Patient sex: M
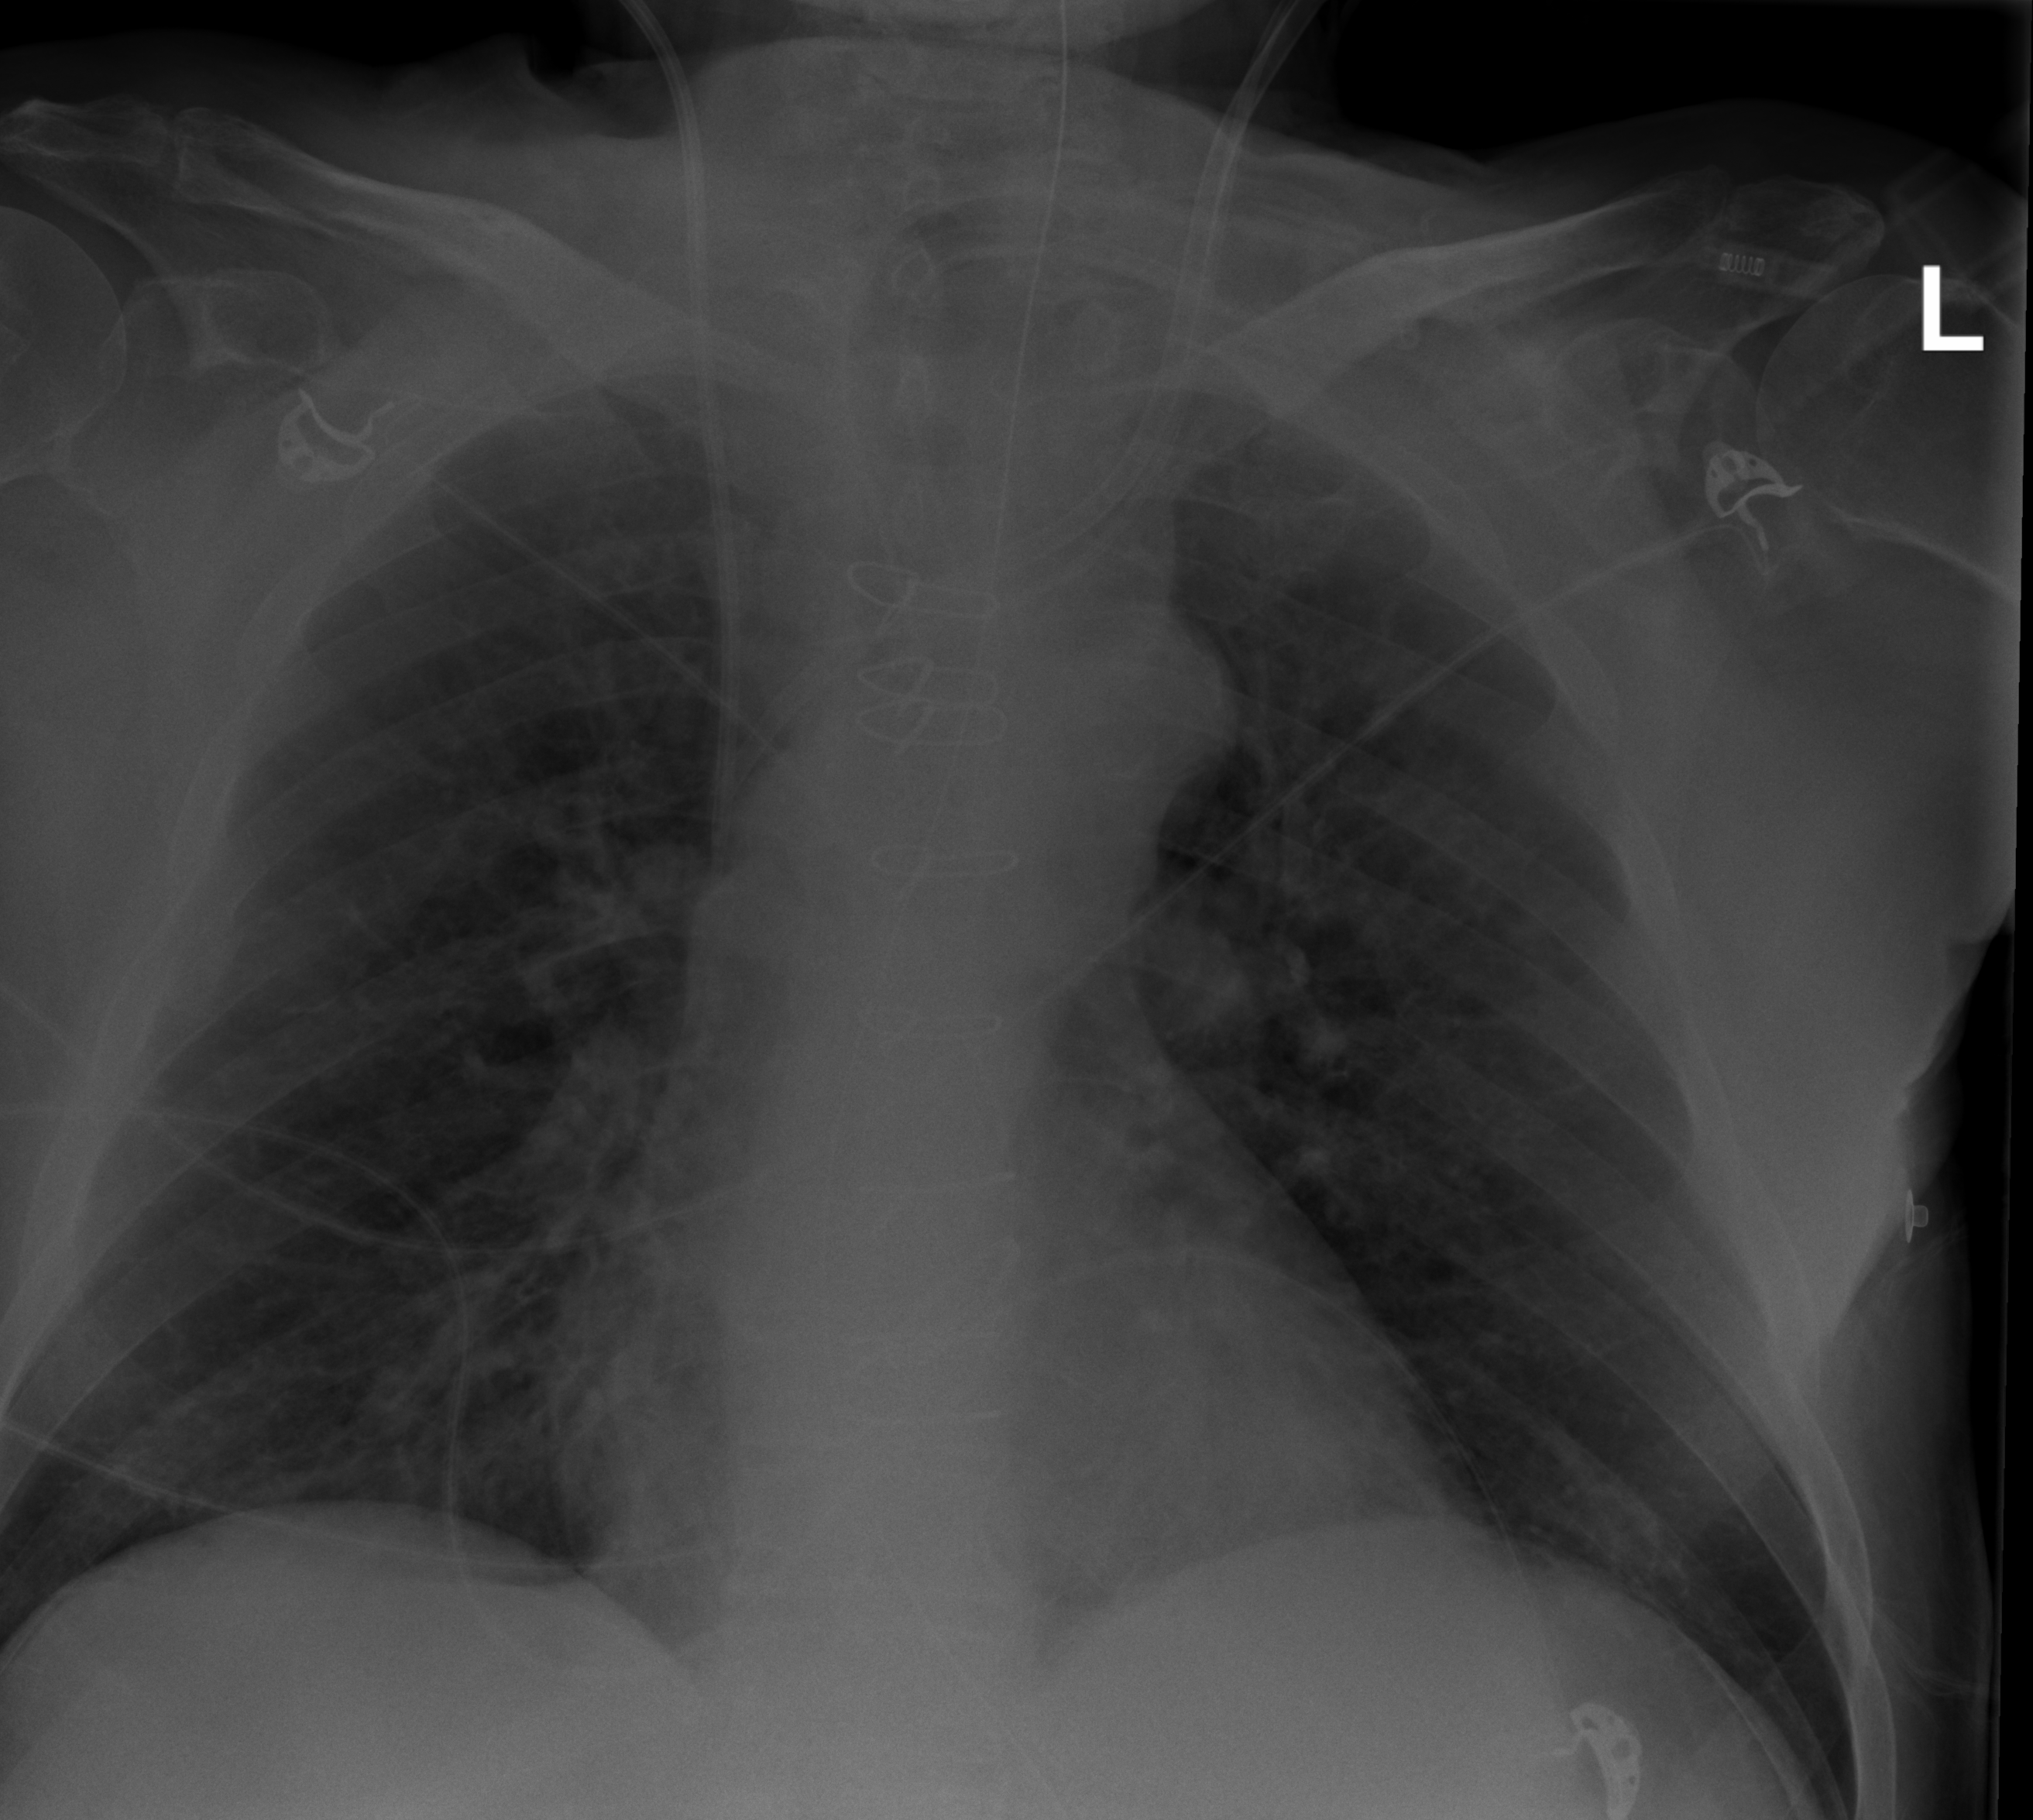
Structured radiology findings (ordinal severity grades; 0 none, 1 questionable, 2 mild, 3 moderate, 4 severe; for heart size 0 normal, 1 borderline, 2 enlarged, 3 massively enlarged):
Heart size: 1
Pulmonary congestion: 2
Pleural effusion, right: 0
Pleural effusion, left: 0
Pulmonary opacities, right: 2
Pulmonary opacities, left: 0
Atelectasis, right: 2
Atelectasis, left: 2